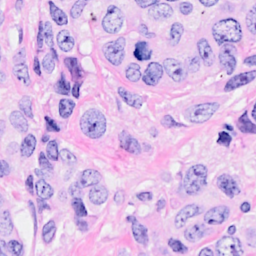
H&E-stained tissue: Breast